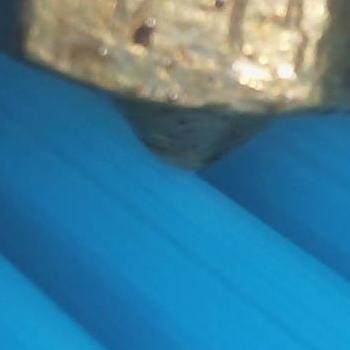
Flow rate: 105%